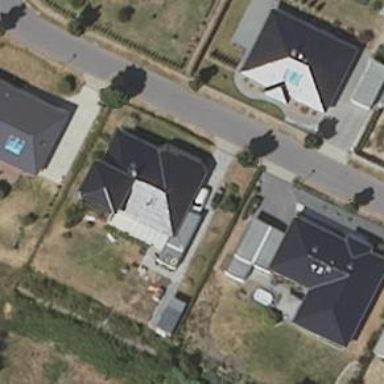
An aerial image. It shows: White house with hipped roof.